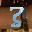
Label: 3